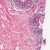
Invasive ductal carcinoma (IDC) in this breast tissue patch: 0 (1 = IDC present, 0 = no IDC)